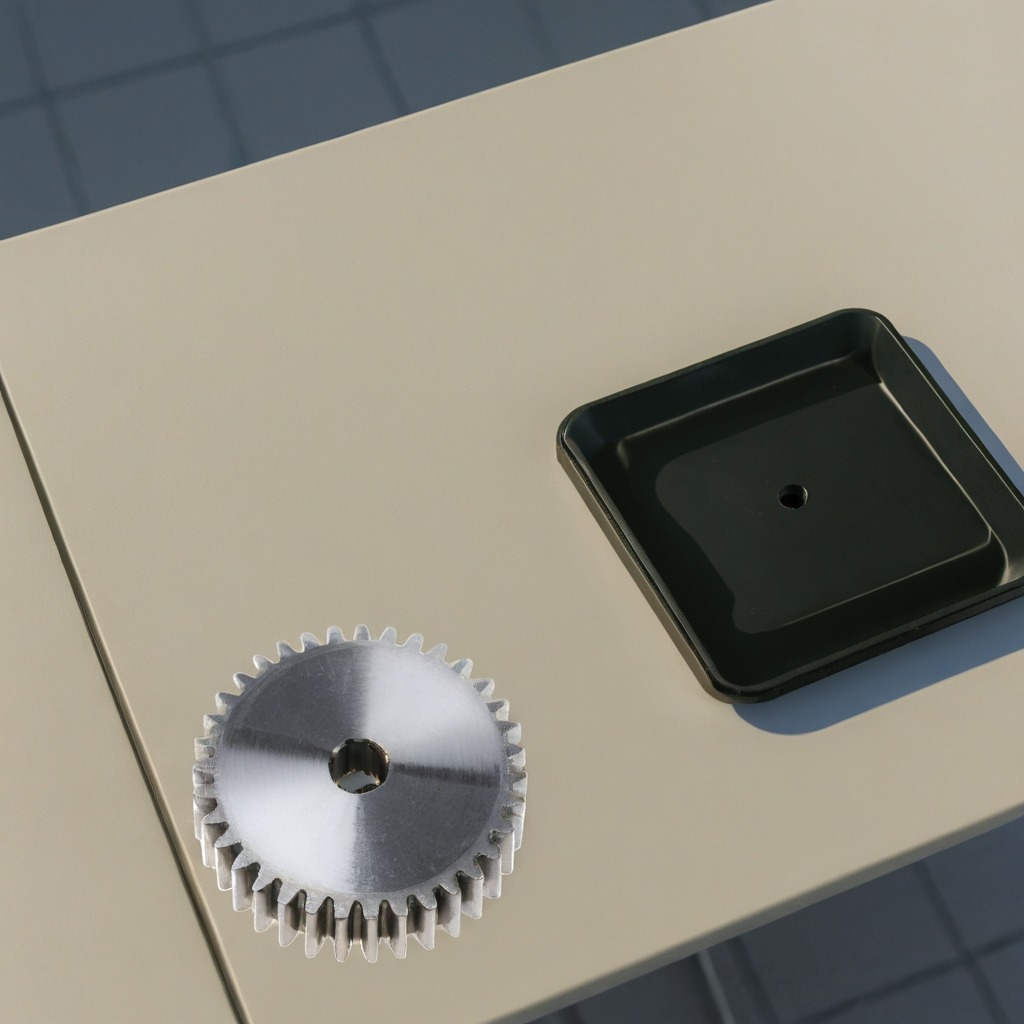
A steel gear with teeth is lying on the textured surface.